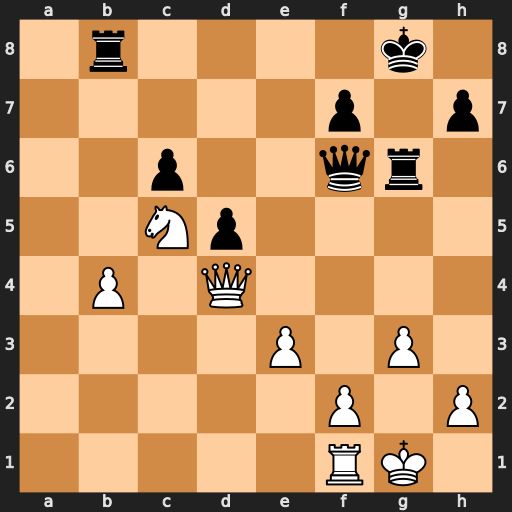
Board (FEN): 1r4k1/5p1p/2p2qr1/2Np4/1P1Q4/4P1P1/5P1P/5RK1
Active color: w
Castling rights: -
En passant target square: -
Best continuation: Qxf6 Rxf6 Nd7 Rxb4 Nxf6+